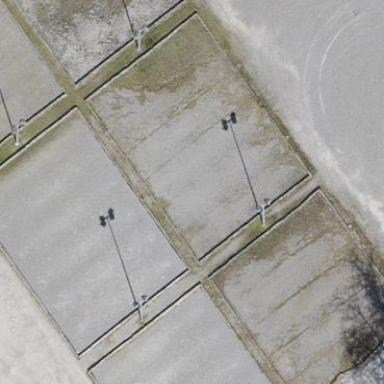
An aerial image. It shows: Boules pitch in the leisure land area.